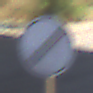
Verkehrszeichen: EndeSaemtlicherBegrenzungen
Umgebung: Roofed, Underpass
Tageszeit: Midday
Wetter: Clear
Licht: Natural
Jahreszeit: NotSpecified
Kontrast: LowContrast